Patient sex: M
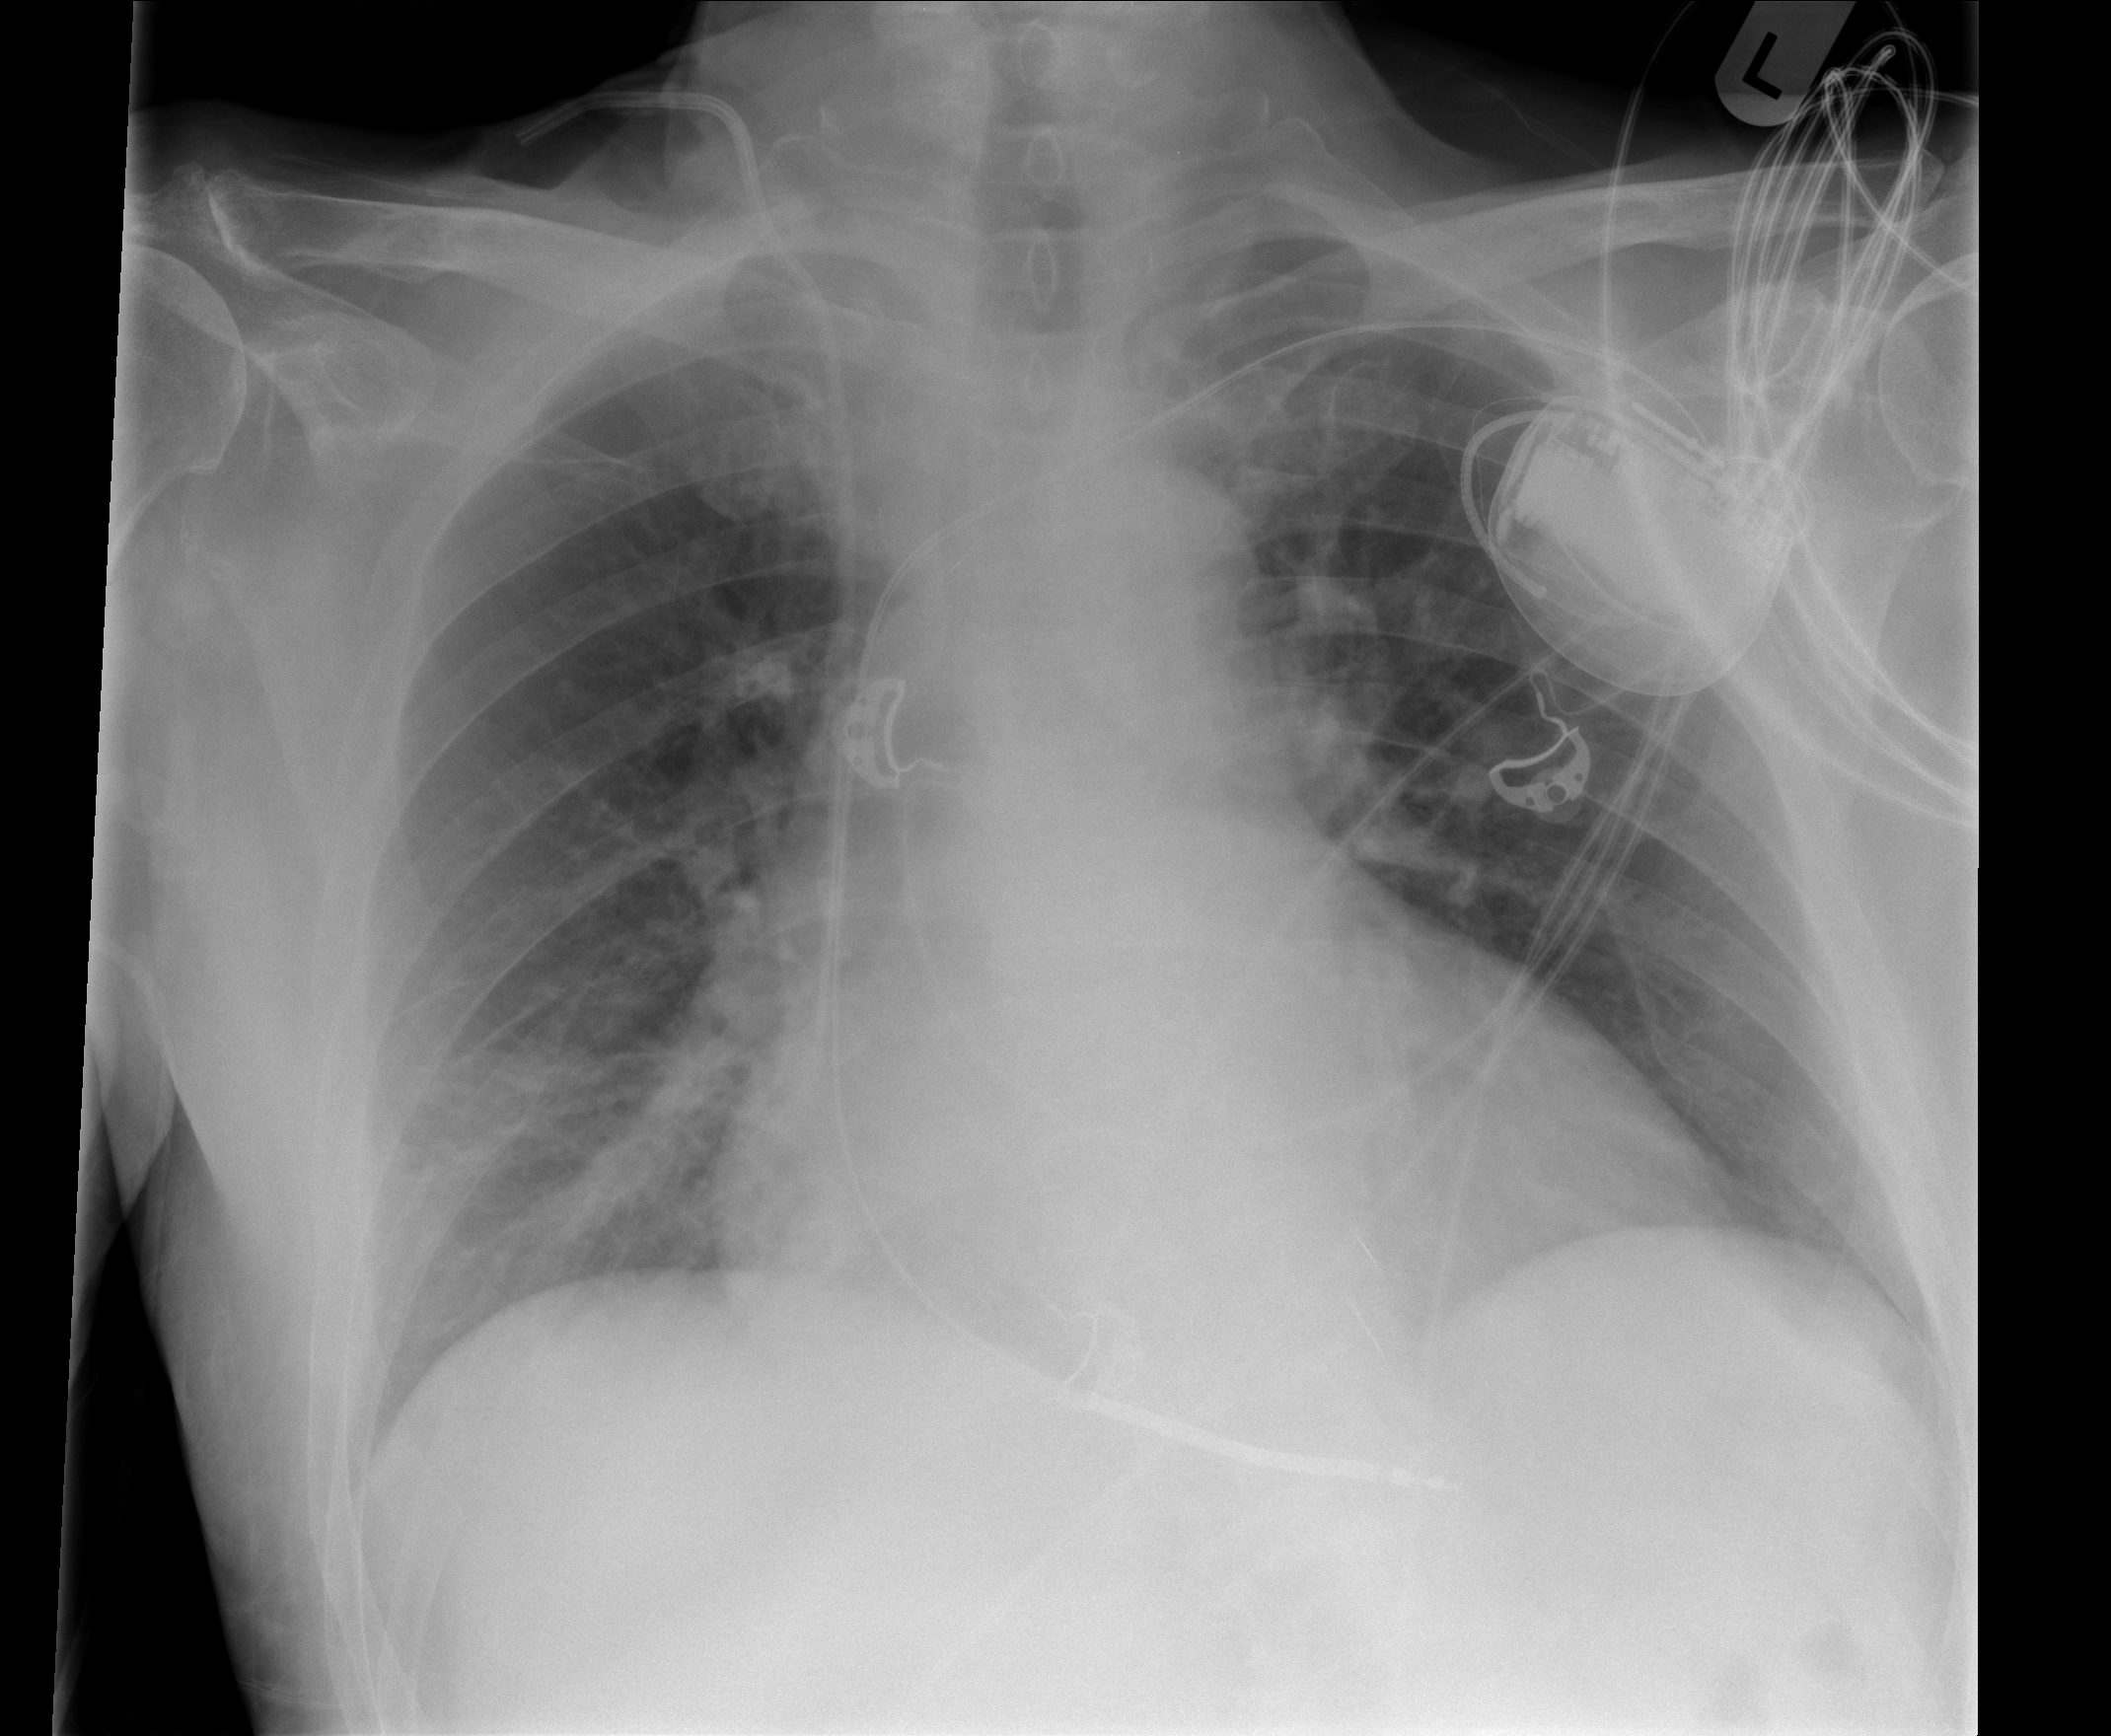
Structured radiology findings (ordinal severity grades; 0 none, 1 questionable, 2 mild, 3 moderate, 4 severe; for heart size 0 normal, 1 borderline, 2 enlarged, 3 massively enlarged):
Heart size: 2
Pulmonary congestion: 1
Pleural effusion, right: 0
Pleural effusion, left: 0
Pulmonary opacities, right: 0
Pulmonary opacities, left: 0
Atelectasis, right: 0
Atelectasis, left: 0